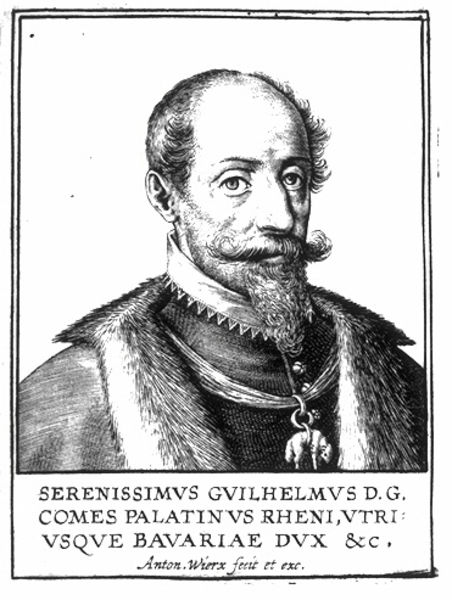
Titel: Bildnis des Herzogs Wilhelm V. von Bayern
Künstler: Antoine Wierix
Institution: (Seriendruck)
Schlagwörter: dunkel, gemälde, kopf, mann, umhang, wolf, grau, haar, hell, mund, nase, ohr, profil, schmuck, schwarz, stirn, weiss, zeichnung, blick, hund, tier, alt, bart, schnurrbart, augen, kragen, mensch, pelz, rahmen, spitze, bild, bildnis, hals, halskrause, portrait, porträt, gold, haare, mantel, adel, spitzen, blatt, brustbild, kinn, renaissance, maus, fell, holzschnitt, schrift, backen, kette, grafik, graphik, rand, könig, schnäuzer, brauen, büste, glatze, dreiviertelansicht, wange, knöpfe, kinnbart, lamm, schaf, bayern, druck, lithographie, schnitt, radierung, stich, text, buchstaben, hohe stirn, haarkranz, orden, ritter, spitzbart, halbglatze, buchdruck, pelzkragen, pelzmantel, stirnglatze, wangenknochen, anhänger, herzog, binde, dürer, kupferstich, beschreibung, graf, buckel, wilhelm, rhein, latein, anton, pfalz, goldenes, pelzbesatz, köni, amtskette, vlies, comes, tieranhänger, vliess, z, serenissimus, wurx, gkönig, dvx, hoe stirn, wieres, wierex, wierx, guilhelm, guilhelmus